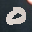
Label: 0